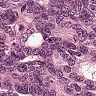
Metastatic tissue present: yes